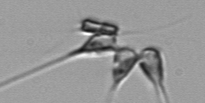
Label: Asterionellopsis_glacialis